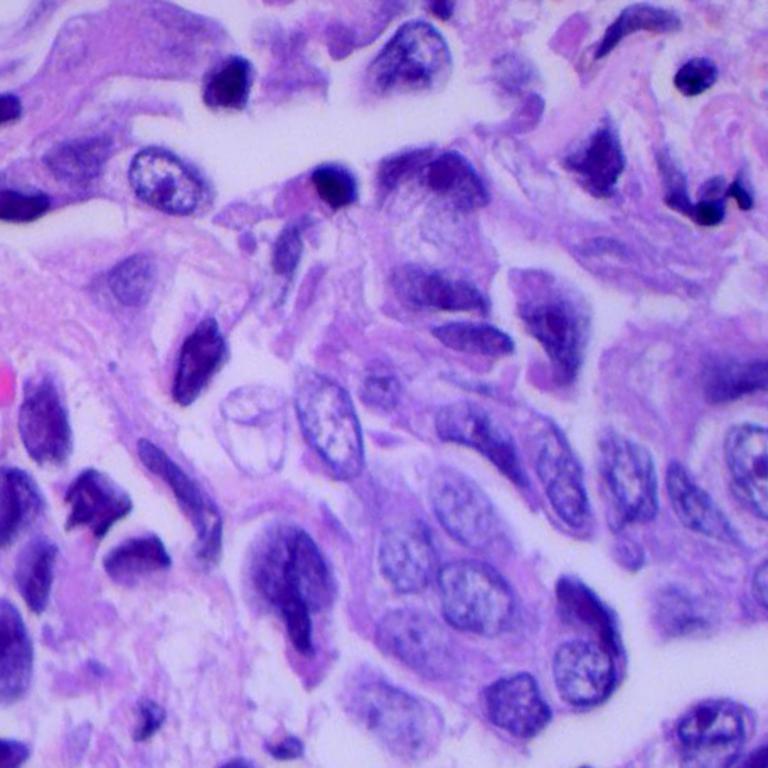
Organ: lung
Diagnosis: adenocarcinomas